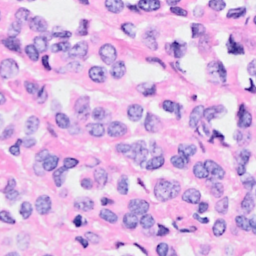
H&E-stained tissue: Breast